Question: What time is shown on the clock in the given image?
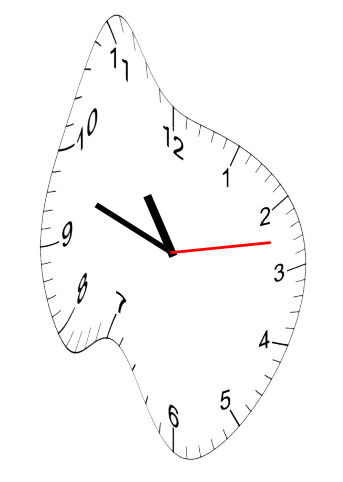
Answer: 10:48:13